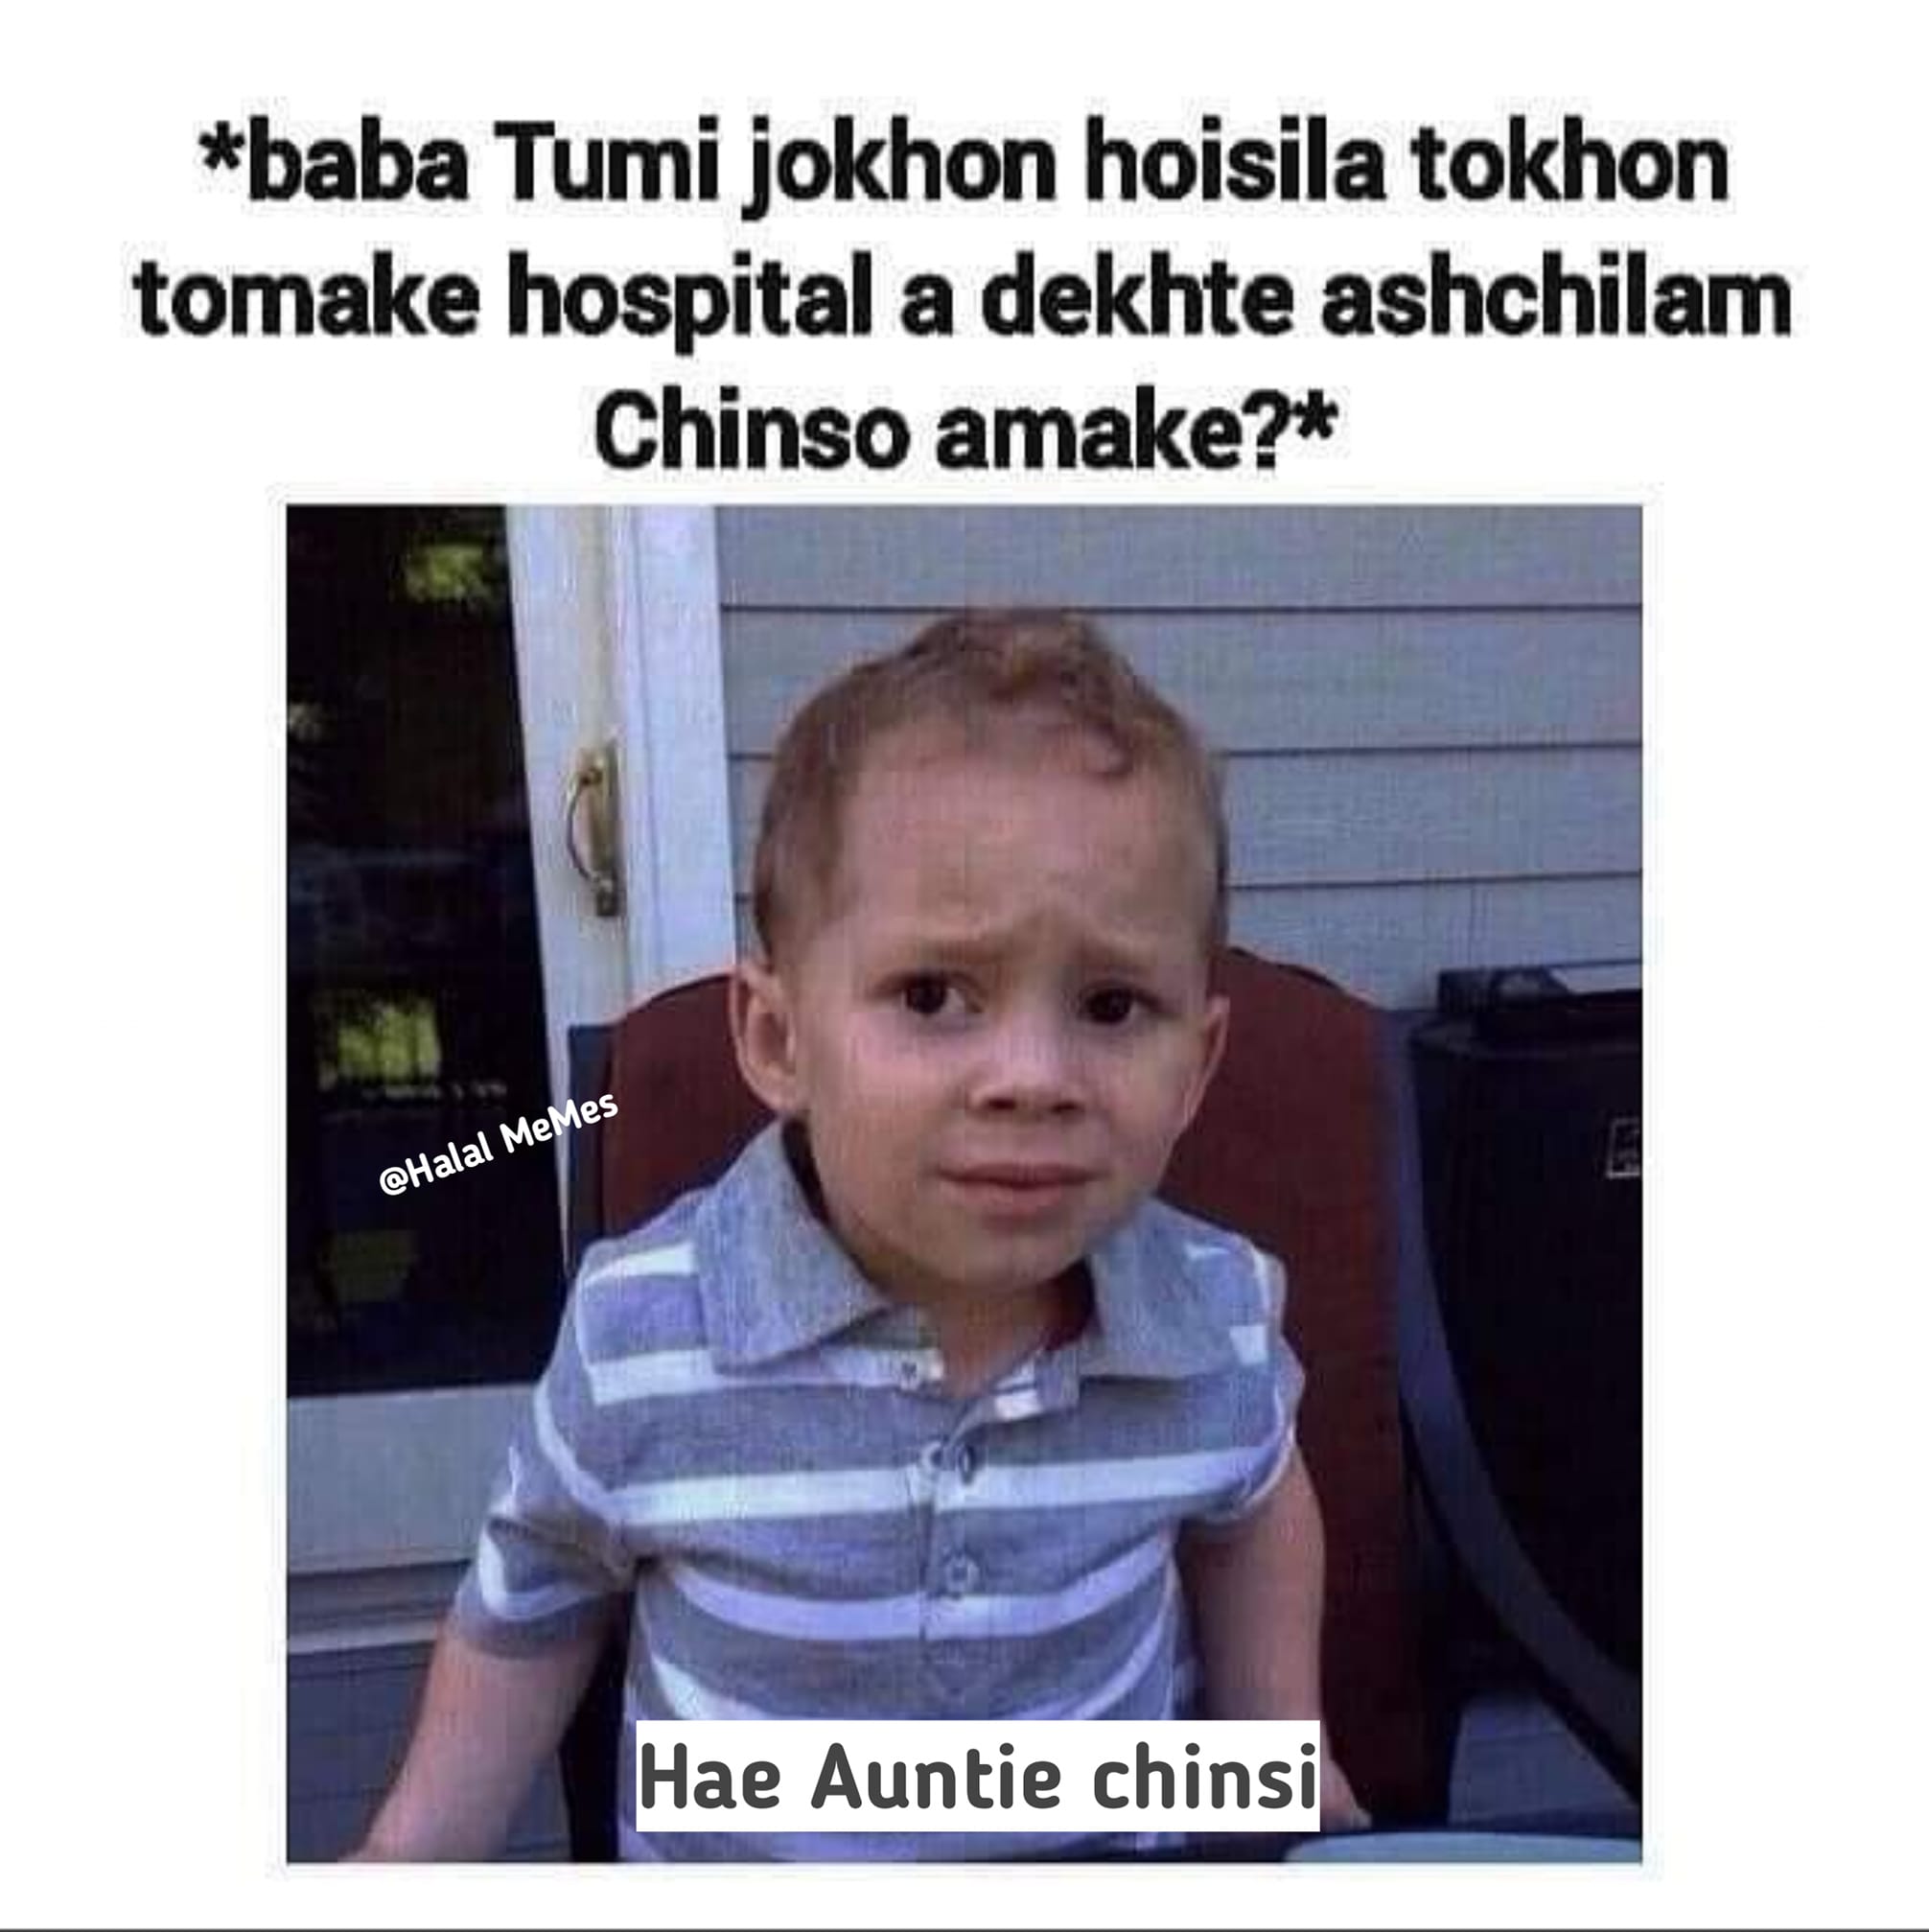
Caption: *baba Tumi jokhon hoisila tokhon tomake hospital a dekhte aschilam Chinso amake?*  Hae Auntie chinsi
Label: non-hate